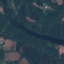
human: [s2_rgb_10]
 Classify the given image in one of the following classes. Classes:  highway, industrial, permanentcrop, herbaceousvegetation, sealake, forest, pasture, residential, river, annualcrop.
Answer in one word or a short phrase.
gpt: River